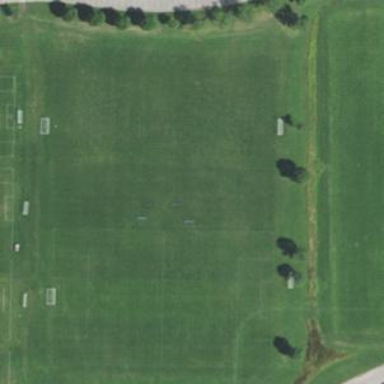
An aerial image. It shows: Soccer pitch for outdoor sports and leisure activities.